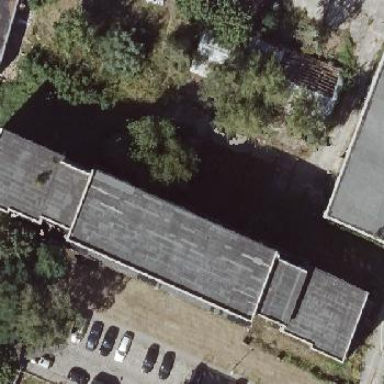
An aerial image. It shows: Building.